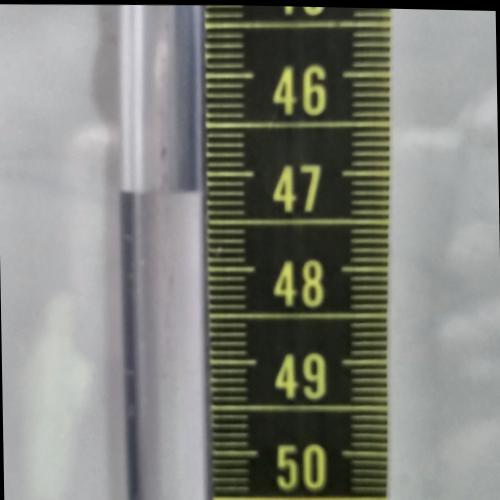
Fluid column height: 47.2 cm